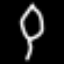
Label: leaf